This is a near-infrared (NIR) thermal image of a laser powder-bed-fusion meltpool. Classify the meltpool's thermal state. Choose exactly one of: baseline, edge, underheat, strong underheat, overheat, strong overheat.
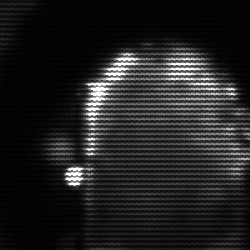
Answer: baseline